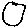
Label: circle